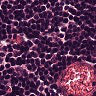
Metastatic tissue present: no